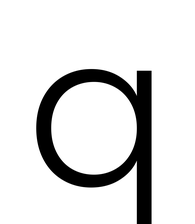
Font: Poppins-Light